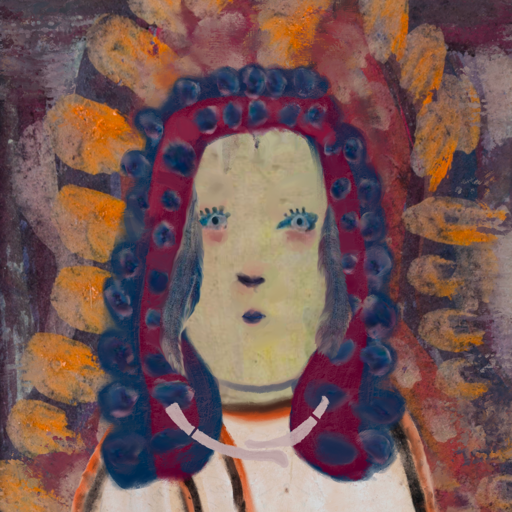
Background: Doll, Head And Neck Front: Hill_Girl, Face Front: Hill_Girl, Bust: Roy_Bahadur, Hair Front: Hill_Girl, Head Accessory: Blank, Second Necklace: Blank, Necklace: Hypocrite_2, Baby: Blank